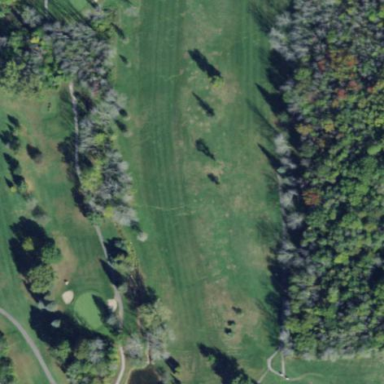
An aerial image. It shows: Scenic golf fairway.